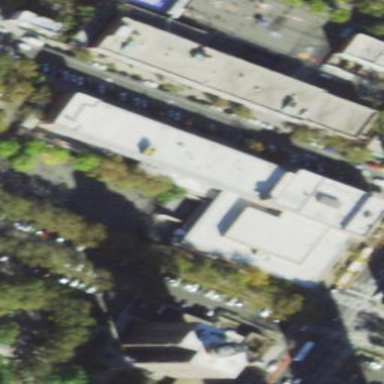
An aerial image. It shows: Parking lane area.